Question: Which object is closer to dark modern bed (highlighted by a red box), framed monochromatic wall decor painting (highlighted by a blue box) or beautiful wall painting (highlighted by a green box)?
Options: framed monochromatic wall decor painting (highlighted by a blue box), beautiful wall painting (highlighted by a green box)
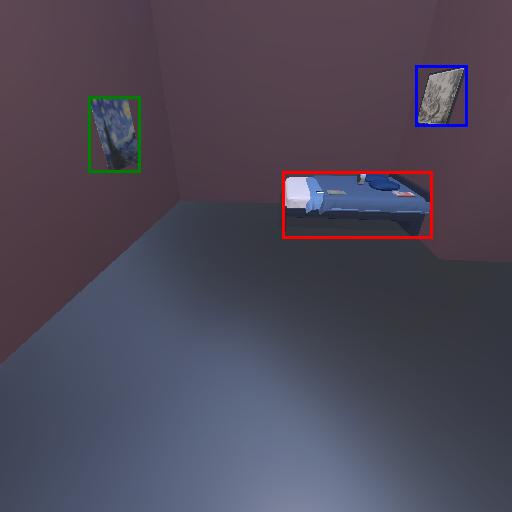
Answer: framed monochromatic wall decor painting (highlighted by a blue box)